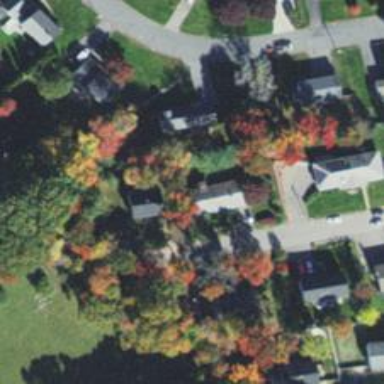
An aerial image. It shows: Driveway.